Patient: sex M, age 35
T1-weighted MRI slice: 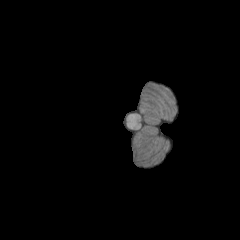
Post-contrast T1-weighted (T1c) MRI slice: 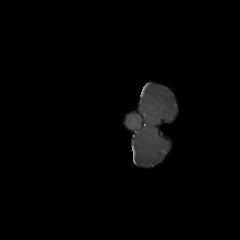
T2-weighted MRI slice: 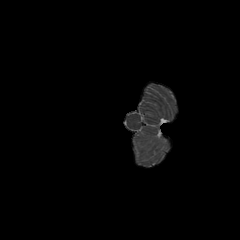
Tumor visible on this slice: no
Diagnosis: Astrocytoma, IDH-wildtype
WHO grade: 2